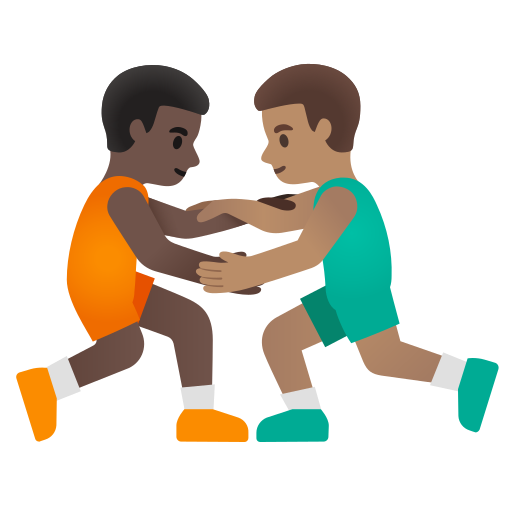
Emoji: 👨🏿‍🫯‍👨🏽